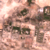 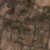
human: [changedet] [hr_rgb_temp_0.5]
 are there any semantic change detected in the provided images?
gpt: There is no change to mention in this area.